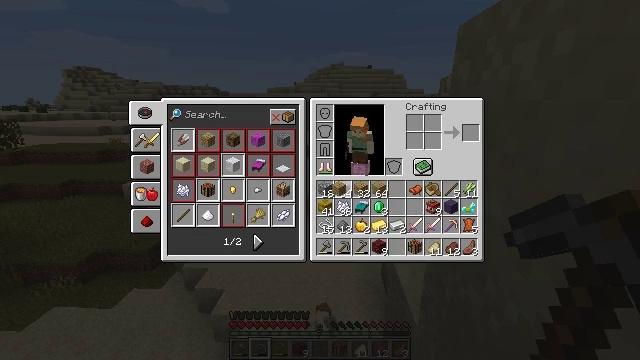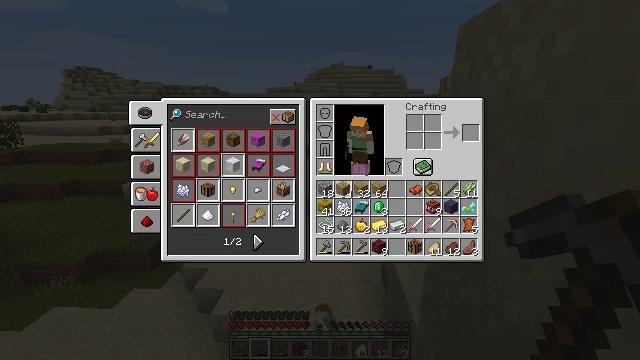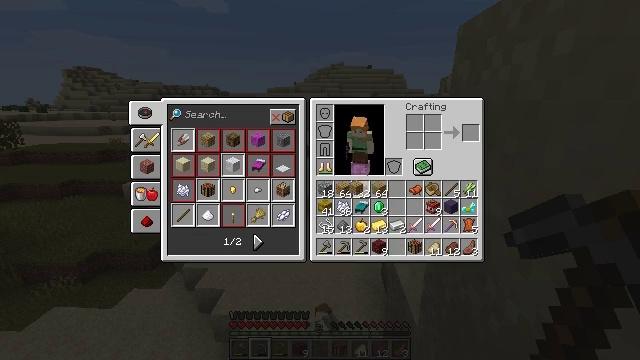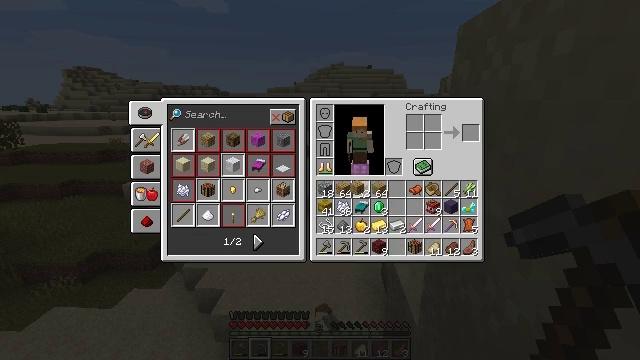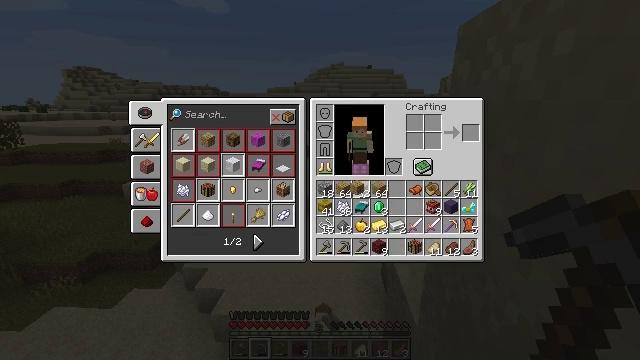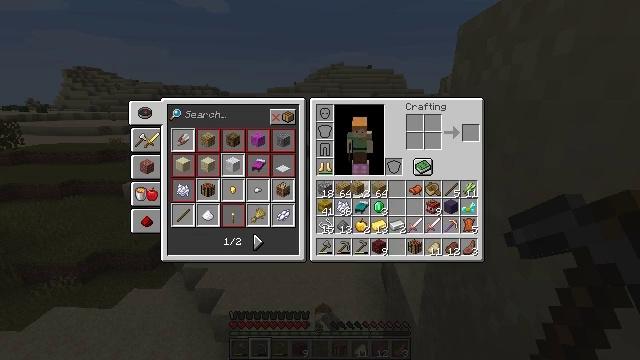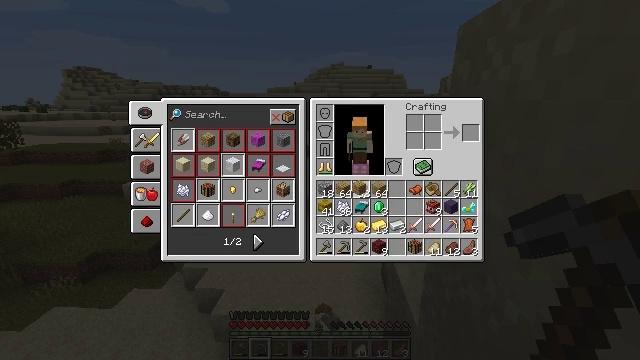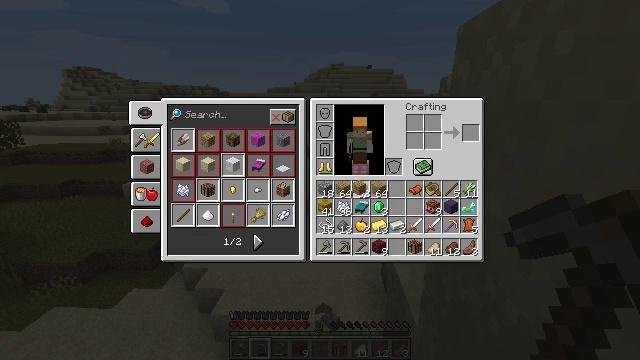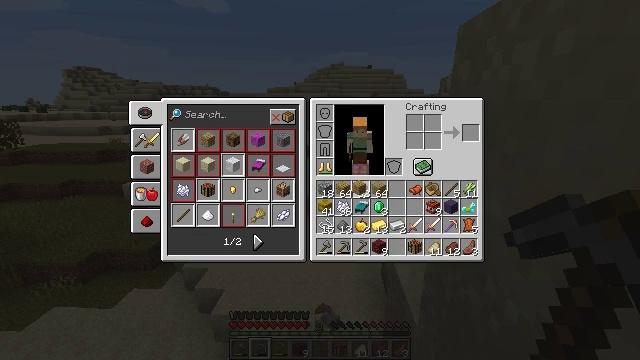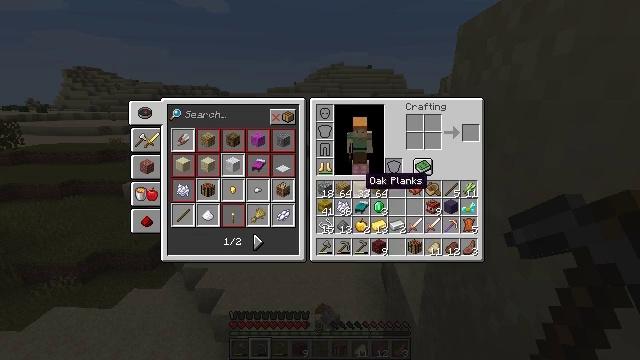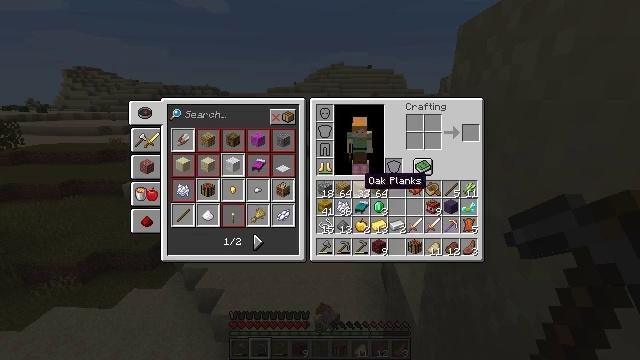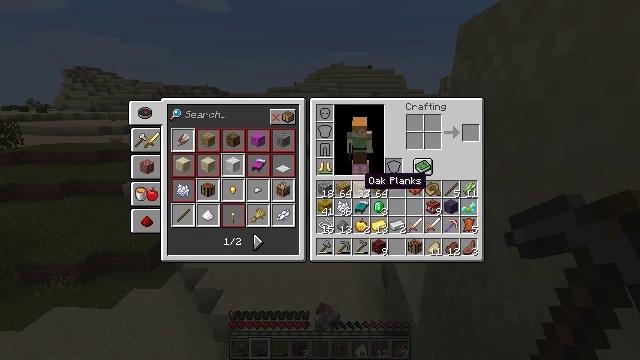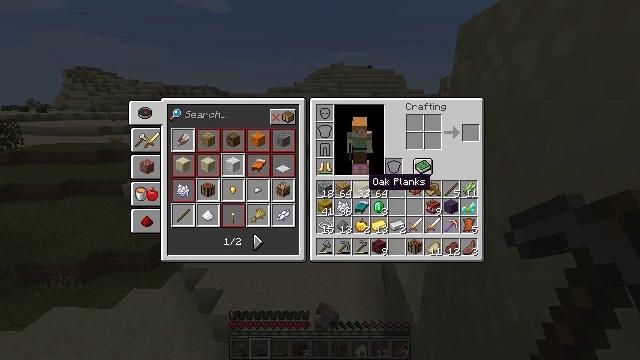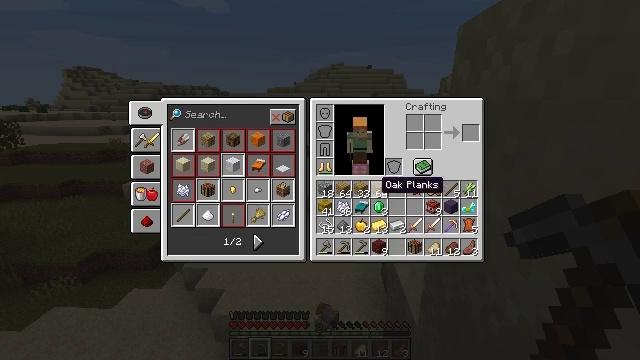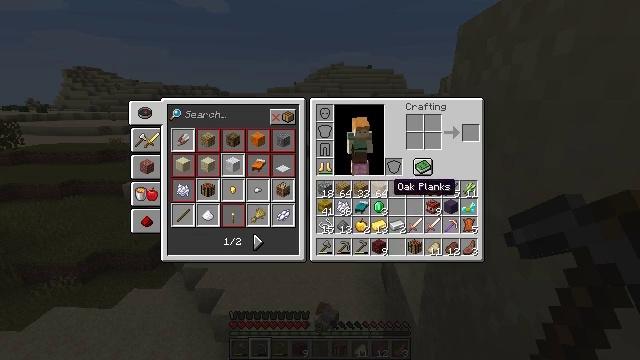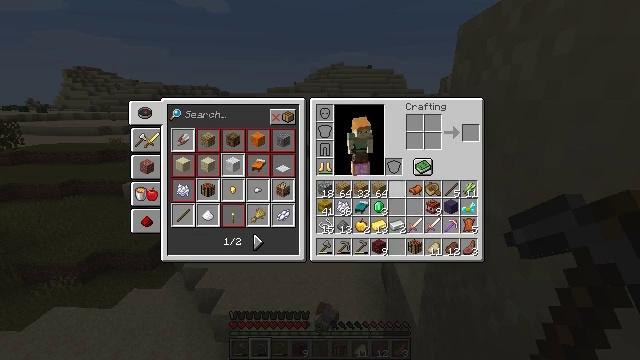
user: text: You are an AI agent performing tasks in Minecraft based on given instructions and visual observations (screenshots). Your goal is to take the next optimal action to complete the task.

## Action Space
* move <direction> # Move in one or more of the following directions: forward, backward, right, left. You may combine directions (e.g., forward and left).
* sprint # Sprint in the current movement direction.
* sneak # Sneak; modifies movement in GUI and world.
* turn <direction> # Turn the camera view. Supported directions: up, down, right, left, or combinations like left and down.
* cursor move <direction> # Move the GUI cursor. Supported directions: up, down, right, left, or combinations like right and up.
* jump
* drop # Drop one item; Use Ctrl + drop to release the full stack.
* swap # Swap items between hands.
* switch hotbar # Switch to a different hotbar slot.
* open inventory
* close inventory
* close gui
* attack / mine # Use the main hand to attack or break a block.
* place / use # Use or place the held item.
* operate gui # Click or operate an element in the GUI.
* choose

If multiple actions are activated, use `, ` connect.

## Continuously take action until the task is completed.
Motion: motion action
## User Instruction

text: Drop a blue terracotta block.
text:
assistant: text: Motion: no_op
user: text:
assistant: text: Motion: cursor move right
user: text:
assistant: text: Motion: no_op
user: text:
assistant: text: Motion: no_op
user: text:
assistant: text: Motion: no_op
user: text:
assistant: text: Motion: operate gui
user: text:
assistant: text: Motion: operate gui
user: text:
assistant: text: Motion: operate gui
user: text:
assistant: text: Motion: no_op
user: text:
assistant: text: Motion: no_op
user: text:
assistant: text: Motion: no_op
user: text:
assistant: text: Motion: no_op
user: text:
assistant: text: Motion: cursor move right
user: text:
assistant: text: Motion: cursor move right
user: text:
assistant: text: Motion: cursor move right
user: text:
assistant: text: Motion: cursor move right
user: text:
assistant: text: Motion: cursor move right
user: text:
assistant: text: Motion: no_op
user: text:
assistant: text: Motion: no_op
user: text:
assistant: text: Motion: no_op
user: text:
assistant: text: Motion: no_op
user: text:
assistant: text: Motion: no_op
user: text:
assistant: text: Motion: cursor move left and down
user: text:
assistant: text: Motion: cursor move left and down
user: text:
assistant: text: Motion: no_op
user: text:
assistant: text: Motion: no_op
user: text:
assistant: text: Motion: no_op
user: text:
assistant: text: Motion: no_op
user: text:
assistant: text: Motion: no_op
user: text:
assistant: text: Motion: no_op